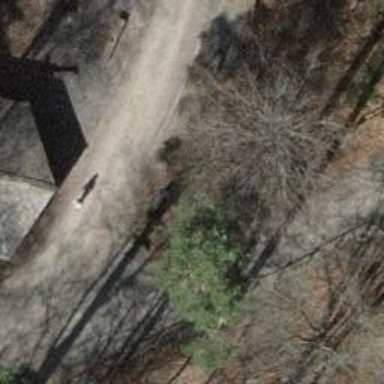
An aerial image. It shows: Brown bench in the vicinity.